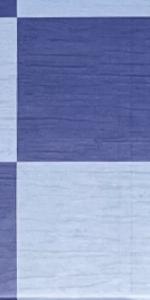
Label: Empty